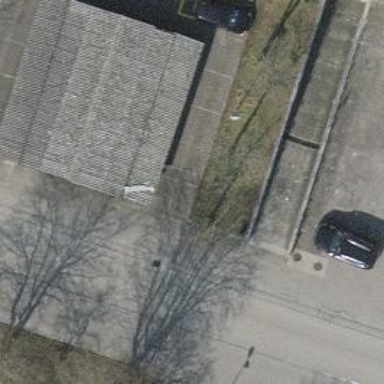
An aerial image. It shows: Bicycle parking shed with parking surface.